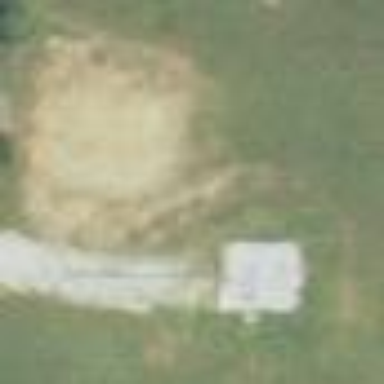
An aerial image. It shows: Baseball pitch for leisure land.